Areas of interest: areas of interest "Sport and cultural"
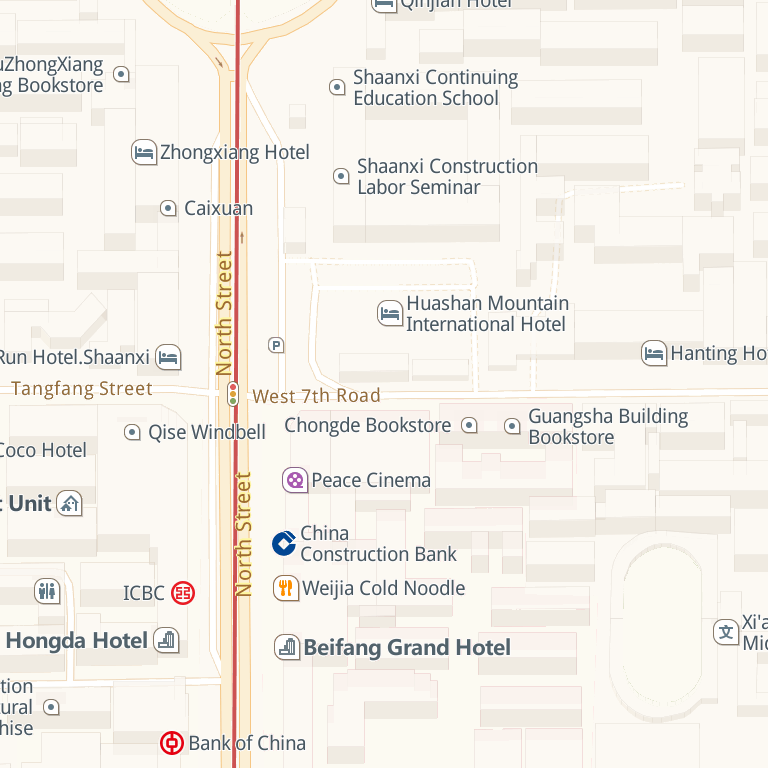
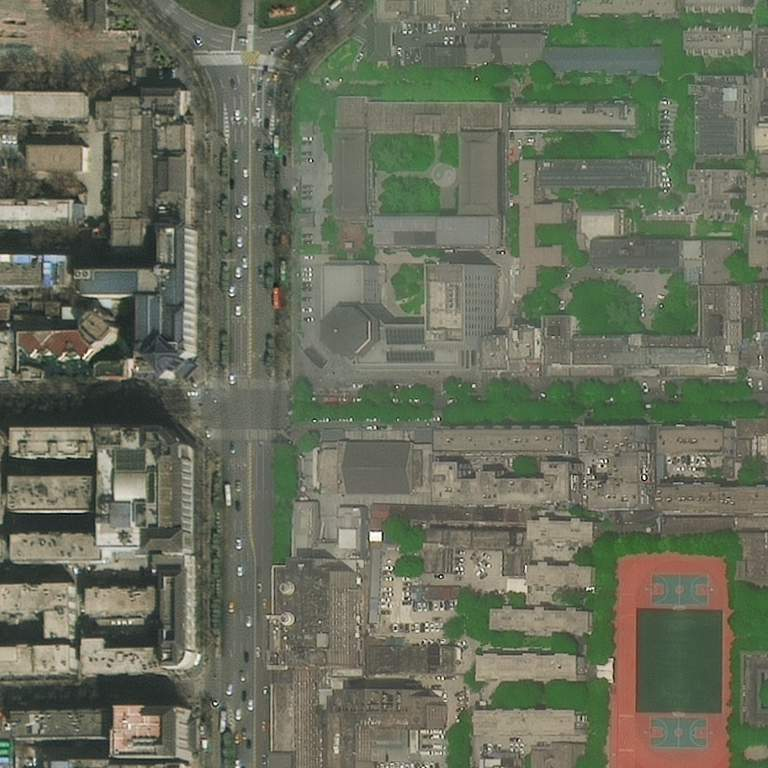